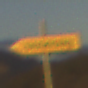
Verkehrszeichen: UmleitungswegweiserLinksweisend
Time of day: SunriseSunset
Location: Outdoor (RoadRail)
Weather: PartlyCloudy
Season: NotSpecified
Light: Natural